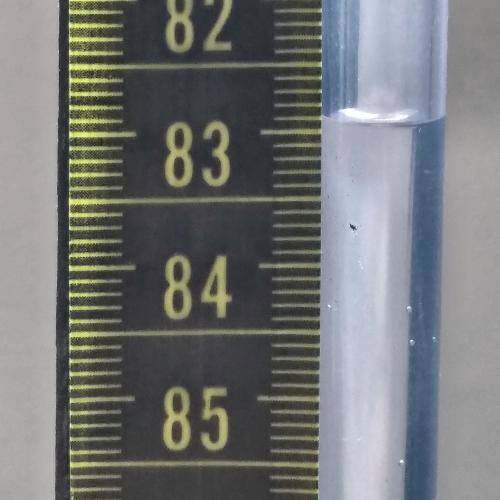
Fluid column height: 82.9 cm